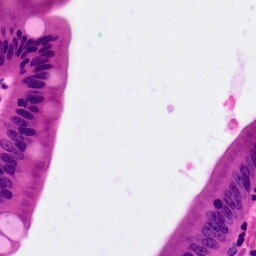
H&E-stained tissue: Pancreatic